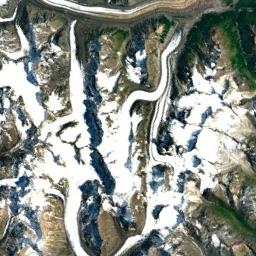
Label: snowberg